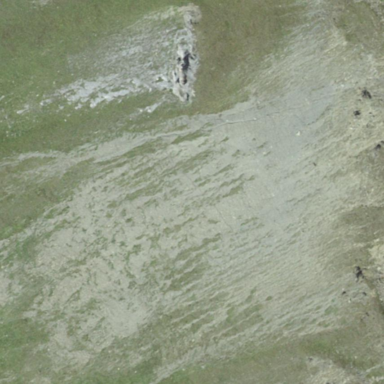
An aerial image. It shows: Natural scree.